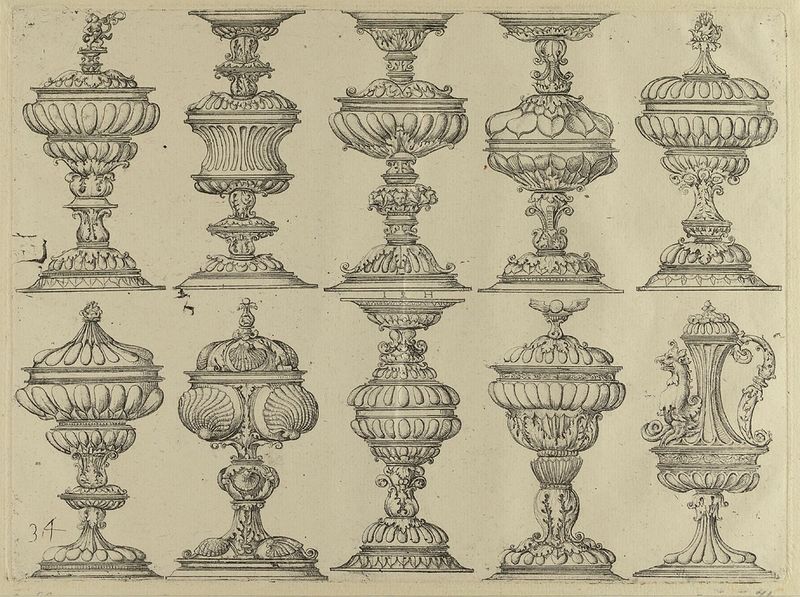
Titel: Zehn Gefäßentwürfe
Künstler: Hieronymus Hopfer
Standort: Hamburg
Institution: Museum für Kunst und Gewerbe Hamburg
Schlagwörter: säulen, fünf, sonne, renaissance, engel, kanne, krug, vase, papier, grafik, graphik, ornamente, vasen, fotografie, photographie, becher, druckgraphik, druckgrafik, radierung, stich, kunstgewerbe, muscheln, pokal, gefäße, goldschmiedekunst, kunsthandwerk, ungeheuer, deckelpokal, bauschmuck, pokale, gerippt, löwer, reproduktionen, 5, industriedesign, druckerzeugnisse, gefäß, behälter, ornamentstich, vorlageblätter, vasenähnlich